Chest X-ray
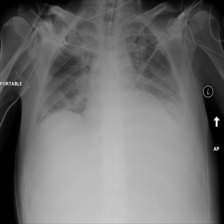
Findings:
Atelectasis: positive
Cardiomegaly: negative
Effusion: positive
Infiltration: negative
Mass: negative
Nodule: negative
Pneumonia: negative
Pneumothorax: negative
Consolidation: positive
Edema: negative
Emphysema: negative
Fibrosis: negative
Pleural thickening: negative
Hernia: negative